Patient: sex F, age 60
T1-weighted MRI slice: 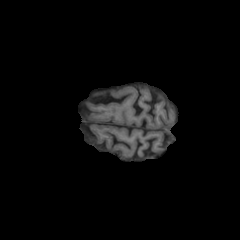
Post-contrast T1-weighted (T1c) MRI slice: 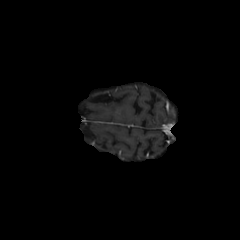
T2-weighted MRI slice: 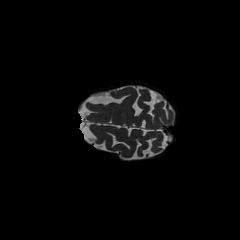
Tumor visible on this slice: no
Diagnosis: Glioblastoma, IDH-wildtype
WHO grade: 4